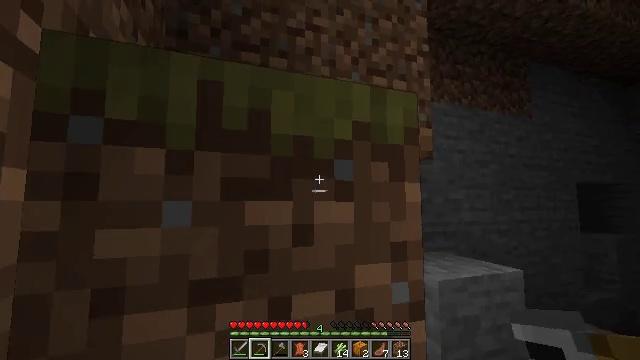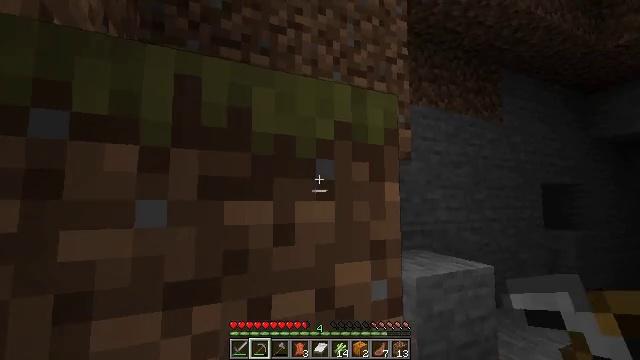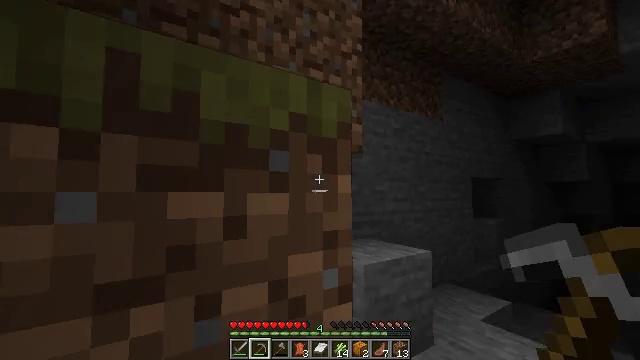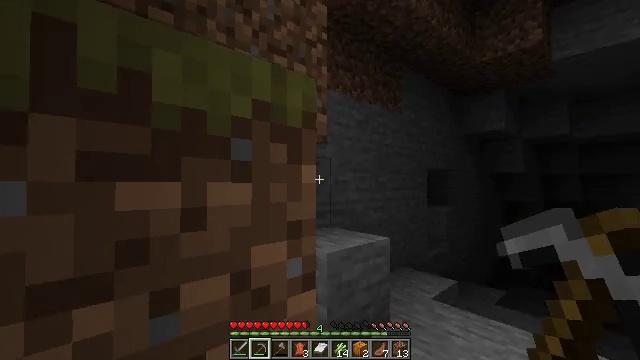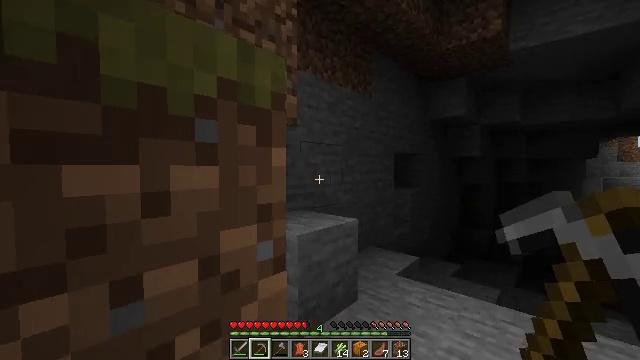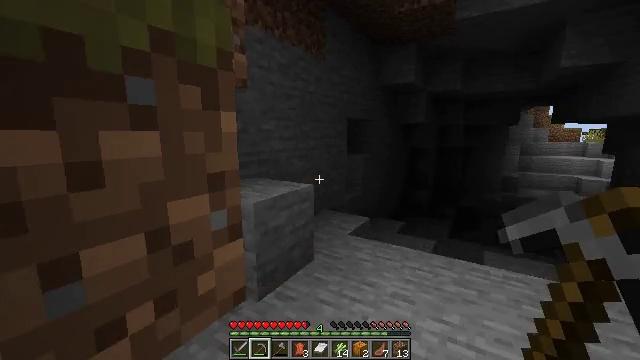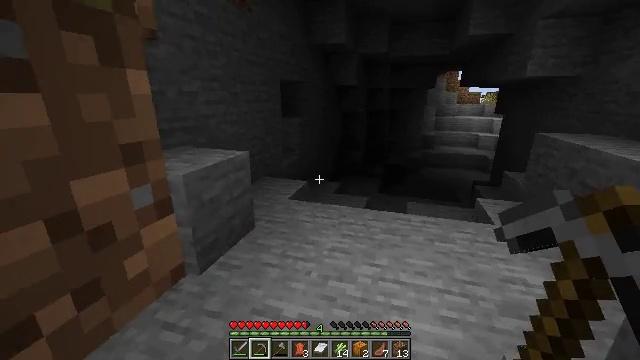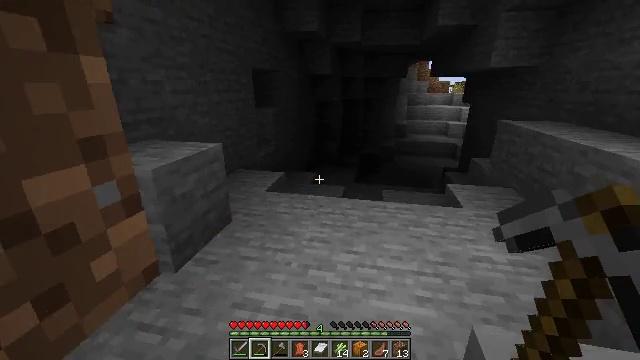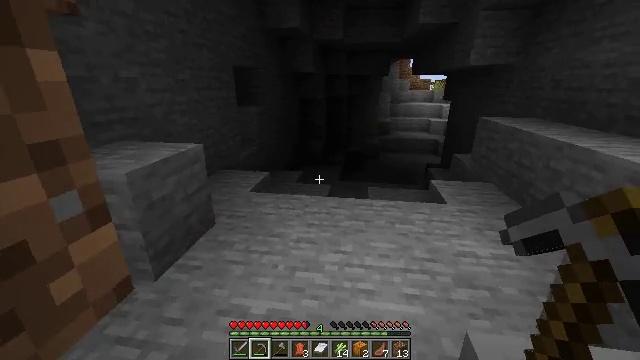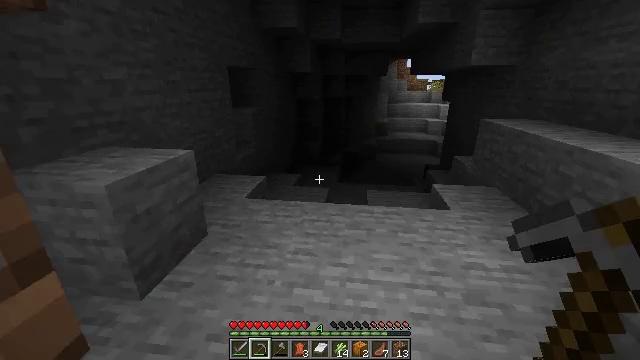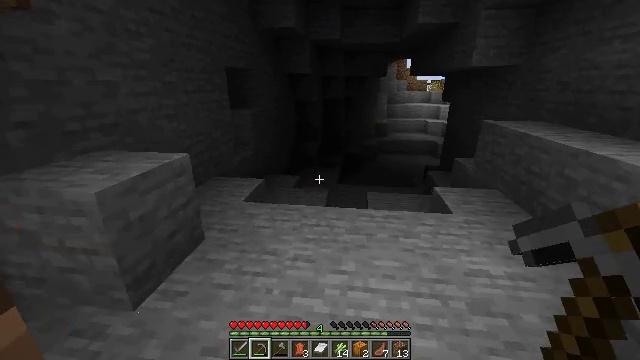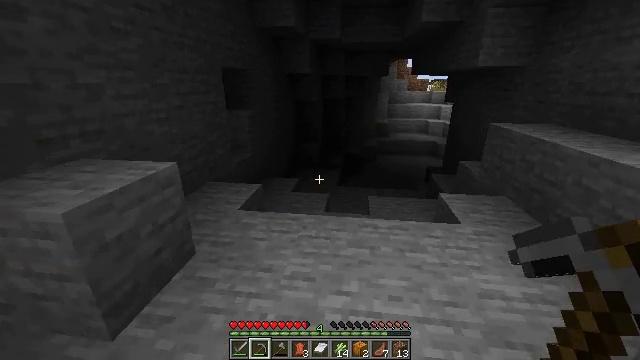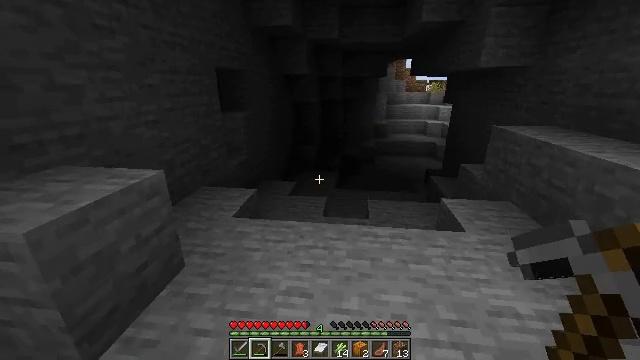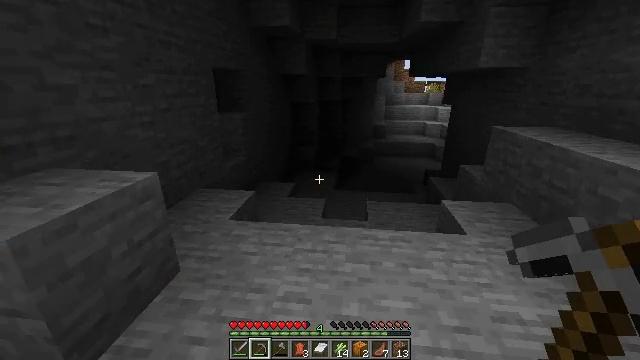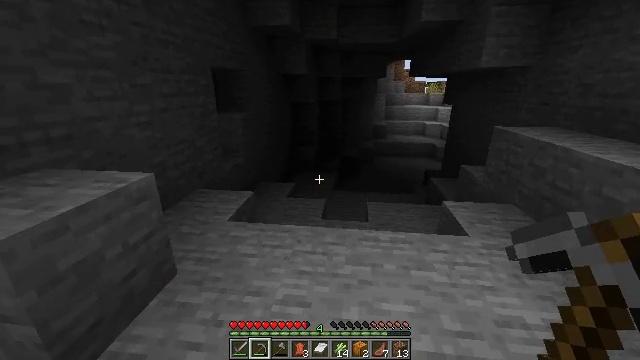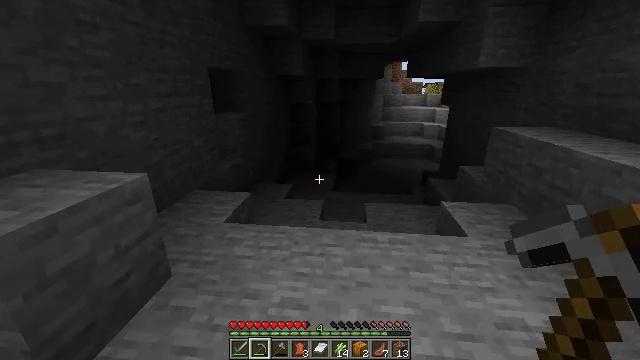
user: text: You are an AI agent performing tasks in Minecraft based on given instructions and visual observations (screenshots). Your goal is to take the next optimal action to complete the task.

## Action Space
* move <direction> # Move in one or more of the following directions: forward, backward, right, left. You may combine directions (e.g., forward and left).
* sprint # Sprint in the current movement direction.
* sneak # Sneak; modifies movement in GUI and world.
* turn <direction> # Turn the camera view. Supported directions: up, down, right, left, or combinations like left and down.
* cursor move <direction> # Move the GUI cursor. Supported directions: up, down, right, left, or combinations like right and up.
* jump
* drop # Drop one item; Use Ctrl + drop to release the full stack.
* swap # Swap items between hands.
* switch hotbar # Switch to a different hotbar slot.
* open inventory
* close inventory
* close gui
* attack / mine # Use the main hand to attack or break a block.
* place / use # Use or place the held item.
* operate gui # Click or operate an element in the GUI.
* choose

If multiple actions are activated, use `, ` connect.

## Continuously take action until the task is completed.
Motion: motion action
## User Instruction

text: Harvest hay blocks from the village.
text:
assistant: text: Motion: turn right
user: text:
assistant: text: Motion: turn right and down
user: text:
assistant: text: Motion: turn right and down
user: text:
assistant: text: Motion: turn right and down
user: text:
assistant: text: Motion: turn right and down
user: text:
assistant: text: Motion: turn right and down
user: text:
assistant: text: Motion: turn right and down
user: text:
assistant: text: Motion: move forward, turn right
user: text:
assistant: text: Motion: move forward
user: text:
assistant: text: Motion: move forward
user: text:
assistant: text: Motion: move forward
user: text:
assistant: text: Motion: no_op
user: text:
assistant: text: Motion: no_op
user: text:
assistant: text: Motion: no_op
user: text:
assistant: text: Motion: no_op
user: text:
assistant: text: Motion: turn right
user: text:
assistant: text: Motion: no_op
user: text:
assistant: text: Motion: turn right
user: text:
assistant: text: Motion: no_op
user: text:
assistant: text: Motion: turn right
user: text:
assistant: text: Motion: turn right
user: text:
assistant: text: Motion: turn right
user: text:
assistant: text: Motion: move forward, turn right
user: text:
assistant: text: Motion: move forward, turn right
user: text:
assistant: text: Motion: move forward
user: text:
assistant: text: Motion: move forward, turn up
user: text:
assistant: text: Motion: no_op
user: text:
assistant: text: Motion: no_op
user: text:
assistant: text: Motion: no_op
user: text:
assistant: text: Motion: no_op